Question: I've been trying to create a stretchable background image by absolutely positioning an 'img' tag and giving it a width and a height of 100% as so:
'''
<div class="item">
<div class="background">
<img src="http://placehold.it/100x100" width="100%" height="100%" style="width: 100%; height: 100%; border: 1px solid green;" />
</div>
<span class="text">
aaa bbb ccc ddd
</span>
</div>
'''
This works fine in IE8+, Chrome and Firefox, but unfortunately I need to support IE 7 as well.
<URL> demonstrates the problem: The image is resized to fit 100% width, but its aspect ratio is preserved, as such:

How do I cause the image to be exactly the same size as the containing div? Note that if I give the containing div ('.background') a fixed size, the problem is resolved, but that defeats the purpose of having it resized according to the text.
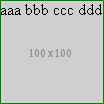
Answer: <URL>
Tested in IE7/8/9, Firefox, Chrome, Safari, Opera.
The '*property' rules are only applied to IE7.
'''
.item {
position: relative;
display: inline-block;
*display: inline;
zoom: 1;
}
.background {
position: absolute;
top: 0;
left: 0;
right: 0;
bottom: 0;
*height: 100%
}
.text {
position: relative;
}
'''
On '.background', plain 'height: 100%' might be usable instead of '*height: 100%'. I left it applying to the only browser that needs it (IE7) to avoid having to retest in all those browsers again.